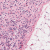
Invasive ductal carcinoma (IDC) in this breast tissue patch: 1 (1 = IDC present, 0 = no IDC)